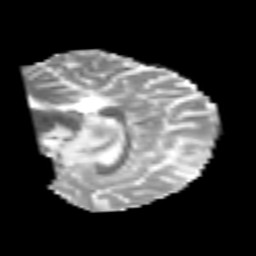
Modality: MD
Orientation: sagittal
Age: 25
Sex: male
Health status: healthy